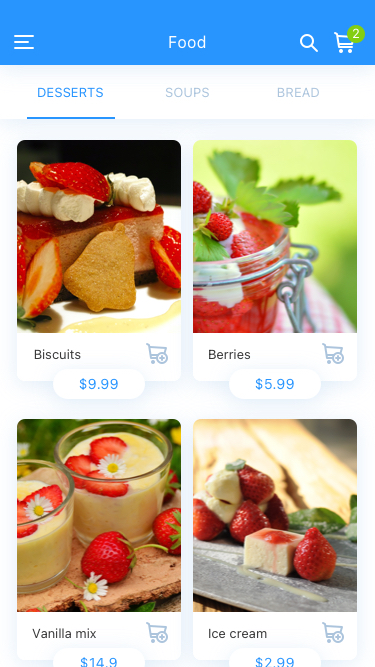
Text in this UI design:
Desserts
Soups
Bread
Biscuits
$9.99
Vanilla mix
$14.99
Berries
$5.99
Ice cream
$2.99
Food
2